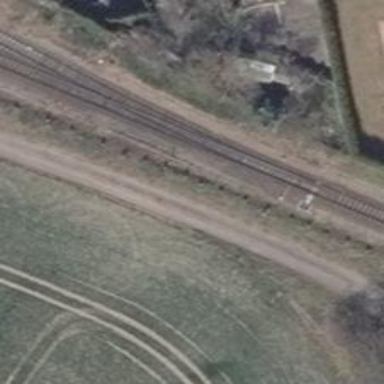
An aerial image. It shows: Railway switch with the turnout side on the right.